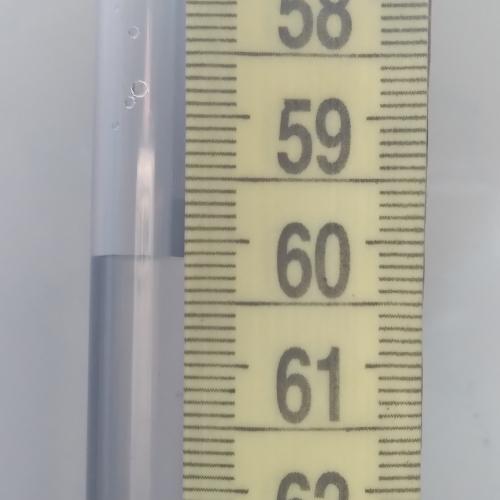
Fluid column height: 60.1 cm